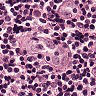
Metastatic tissue present: no